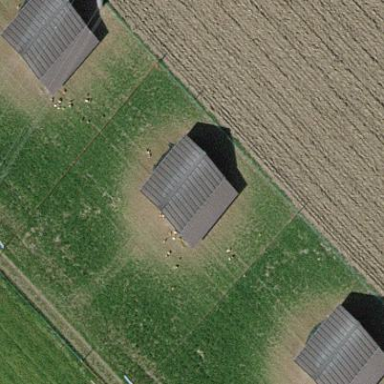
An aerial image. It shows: Shed building.